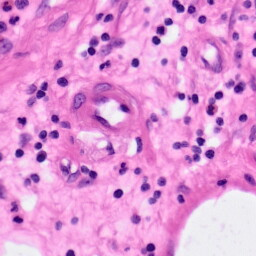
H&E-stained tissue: Pancreatic